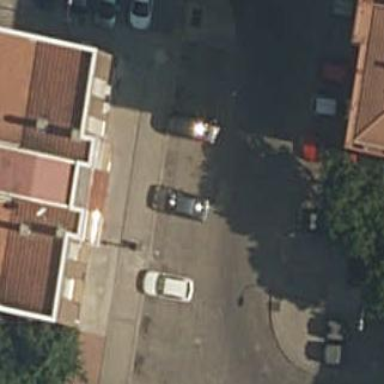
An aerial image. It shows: Street-side parking area.